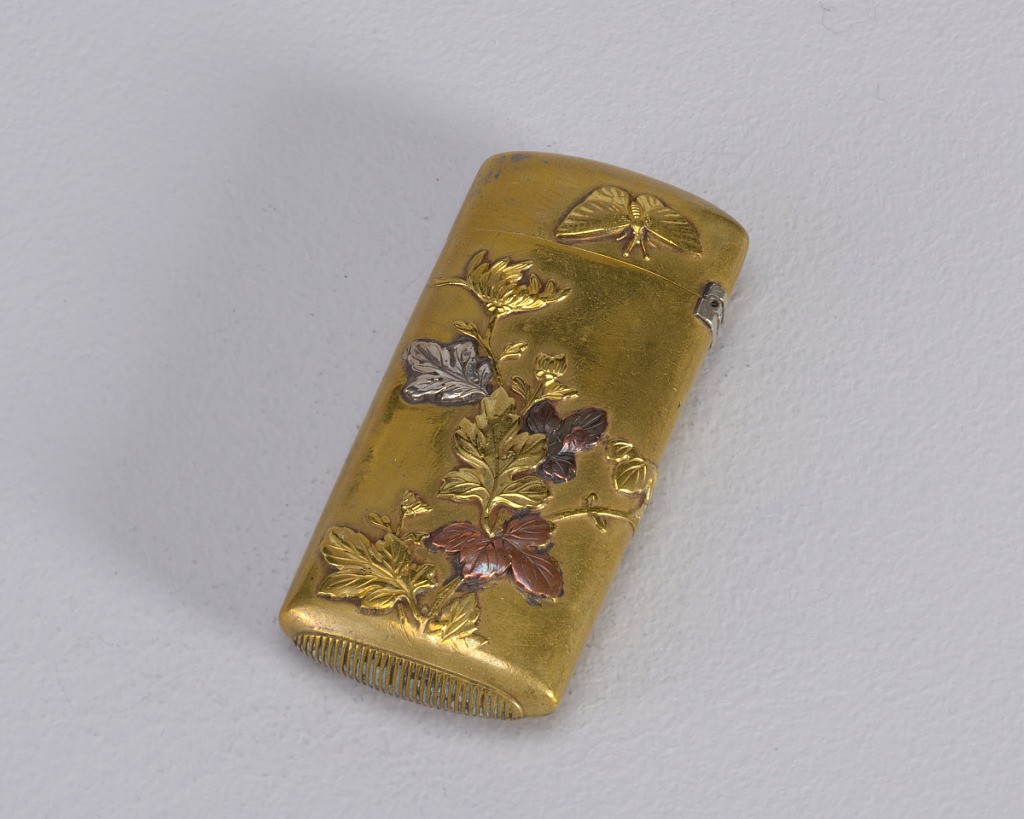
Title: Matchsafe with Chrysanthemums and Butterfly
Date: late 19th century
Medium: brass, silver, copper
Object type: matchsafe
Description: Oblong, curved sides and corners, featuring raised ornament of chrysanthemum flowers and foliage, some leaves highlighted with silver and copper, a single butterfly on lid, variation of floral ornament on reverse. Lid hinged on side. Oval shaped striker on bottom.